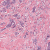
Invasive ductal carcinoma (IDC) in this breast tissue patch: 1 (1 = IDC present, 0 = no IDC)